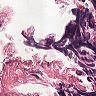
Metastatic tissue present: no